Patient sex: F
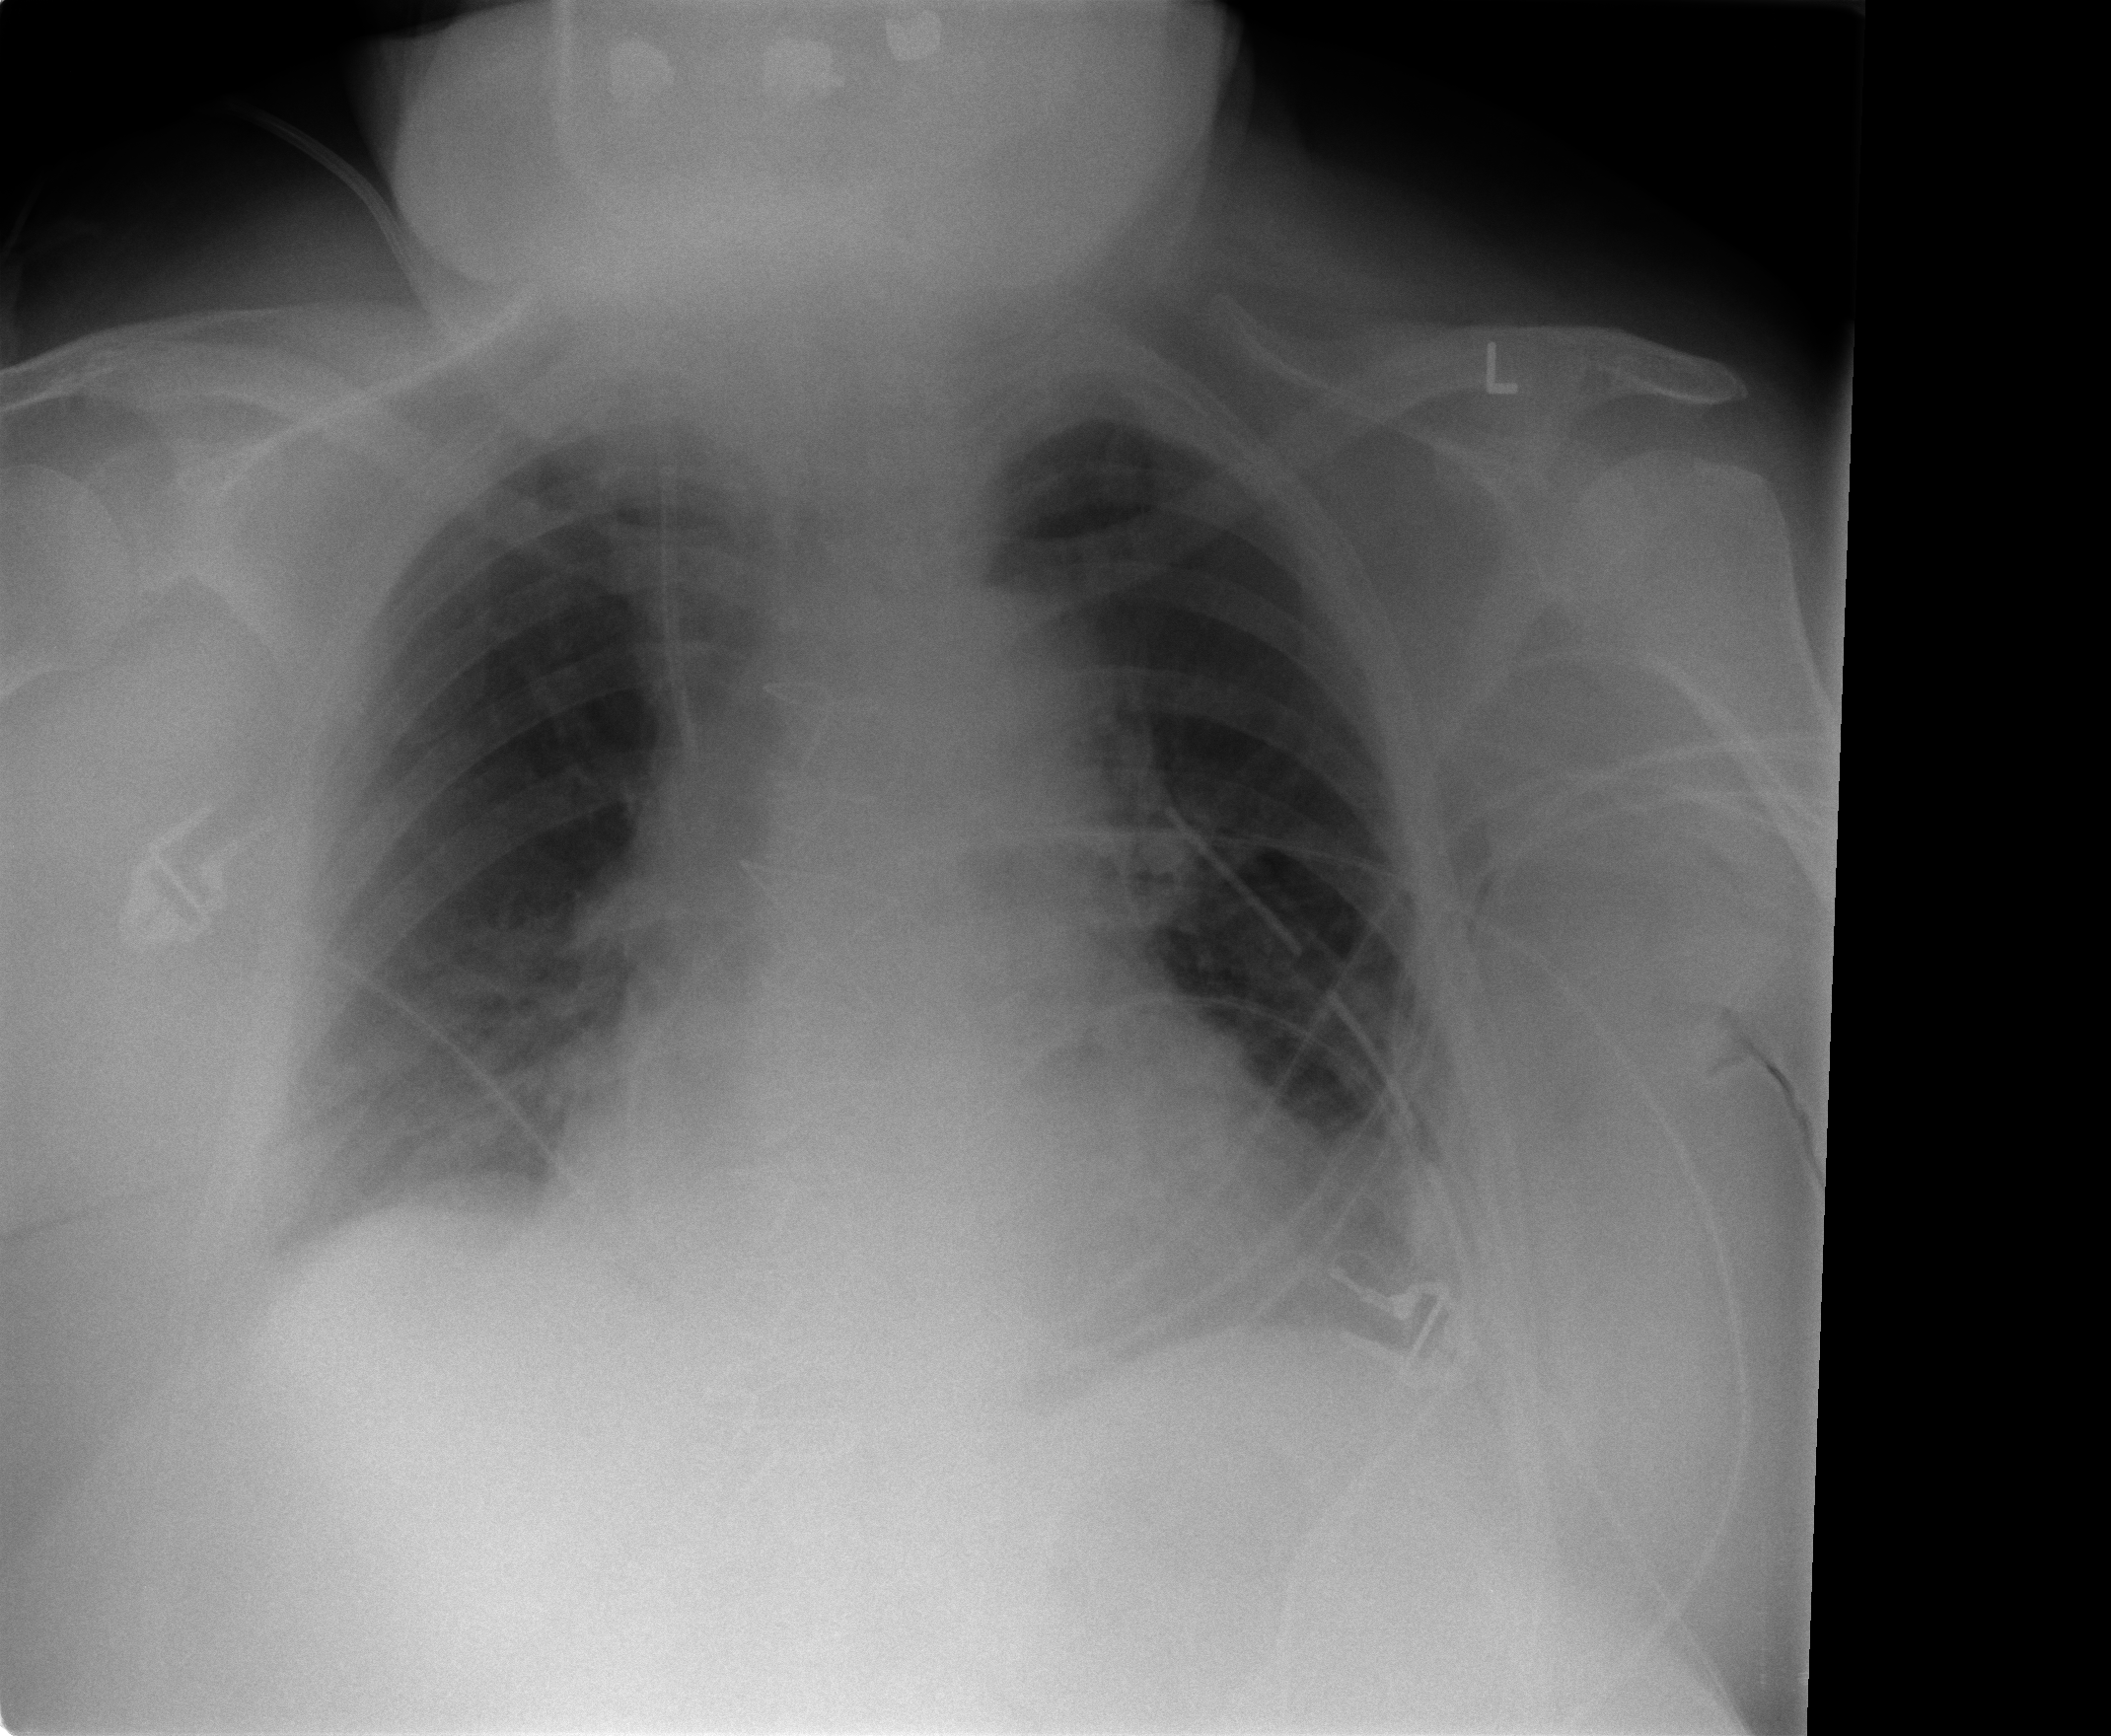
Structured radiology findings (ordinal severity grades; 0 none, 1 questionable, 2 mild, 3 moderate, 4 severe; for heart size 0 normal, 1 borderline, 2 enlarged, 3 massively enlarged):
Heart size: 2
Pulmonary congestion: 1
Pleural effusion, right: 1
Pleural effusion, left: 1
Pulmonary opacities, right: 0
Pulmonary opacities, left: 0
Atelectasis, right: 1
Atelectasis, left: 1